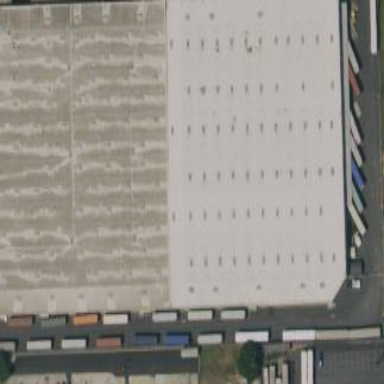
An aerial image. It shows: Warehouse building.